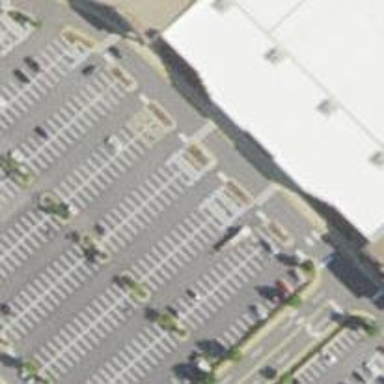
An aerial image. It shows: Parking space.